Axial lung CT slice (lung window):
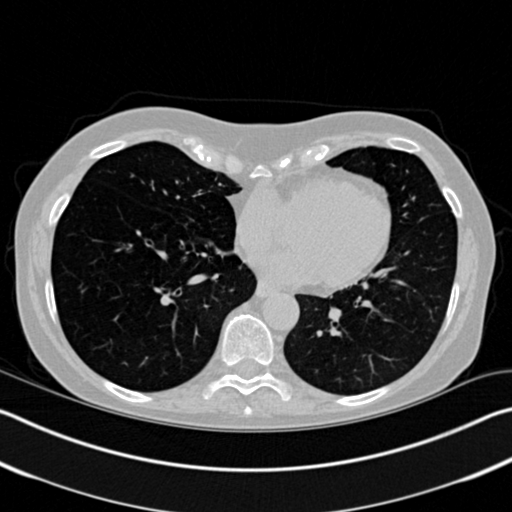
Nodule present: no